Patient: sex M, age 74
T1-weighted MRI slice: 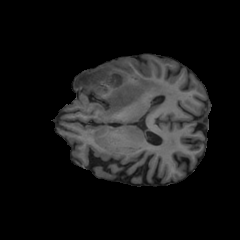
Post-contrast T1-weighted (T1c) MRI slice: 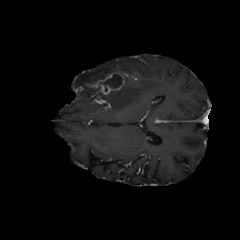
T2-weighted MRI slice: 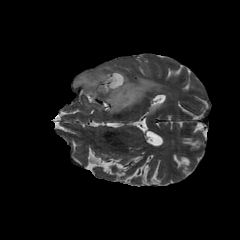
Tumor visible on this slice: yes
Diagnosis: Glioblastoma, IDH-wildtype
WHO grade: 4